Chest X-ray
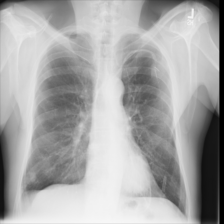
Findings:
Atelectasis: negative
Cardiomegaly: negative
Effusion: negative
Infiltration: negative
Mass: positive
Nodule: negative
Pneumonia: negative
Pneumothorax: negative
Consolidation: negative
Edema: negative
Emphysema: negative
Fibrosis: negative
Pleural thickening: negative
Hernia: negative